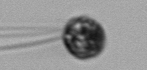
Label: flagellate_morphotype1